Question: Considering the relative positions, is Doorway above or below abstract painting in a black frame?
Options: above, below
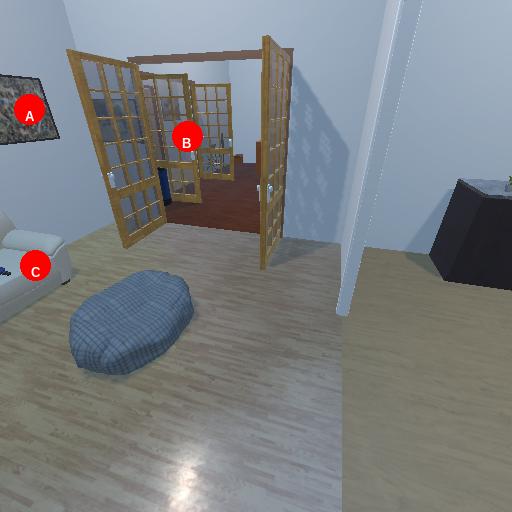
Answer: above